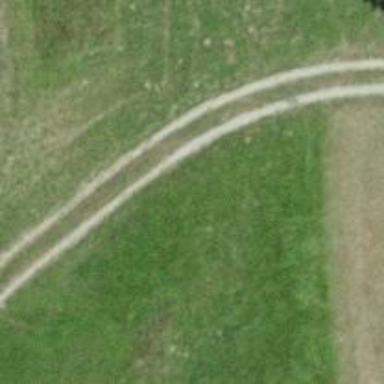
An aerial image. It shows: Track with grade 4 tracktype.